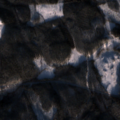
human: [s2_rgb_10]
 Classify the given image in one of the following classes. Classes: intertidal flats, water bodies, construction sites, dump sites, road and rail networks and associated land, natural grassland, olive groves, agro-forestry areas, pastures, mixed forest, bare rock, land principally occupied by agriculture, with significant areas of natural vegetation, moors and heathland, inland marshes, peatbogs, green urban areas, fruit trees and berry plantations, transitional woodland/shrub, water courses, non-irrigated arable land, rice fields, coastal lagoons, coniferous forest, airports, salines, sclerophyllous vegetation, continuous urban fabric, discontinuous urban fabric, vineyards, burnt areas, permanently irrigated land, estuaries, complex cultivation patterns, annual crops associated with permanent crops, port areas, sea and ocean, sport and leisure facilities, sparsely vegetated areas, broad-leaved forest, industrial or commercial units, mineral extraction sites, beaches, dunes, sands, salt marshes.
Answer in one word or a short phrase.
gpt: coniferous forest, mixed forest, transitional woodland/shrub